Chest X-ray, AP view. Patient: 53 years old, sex M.
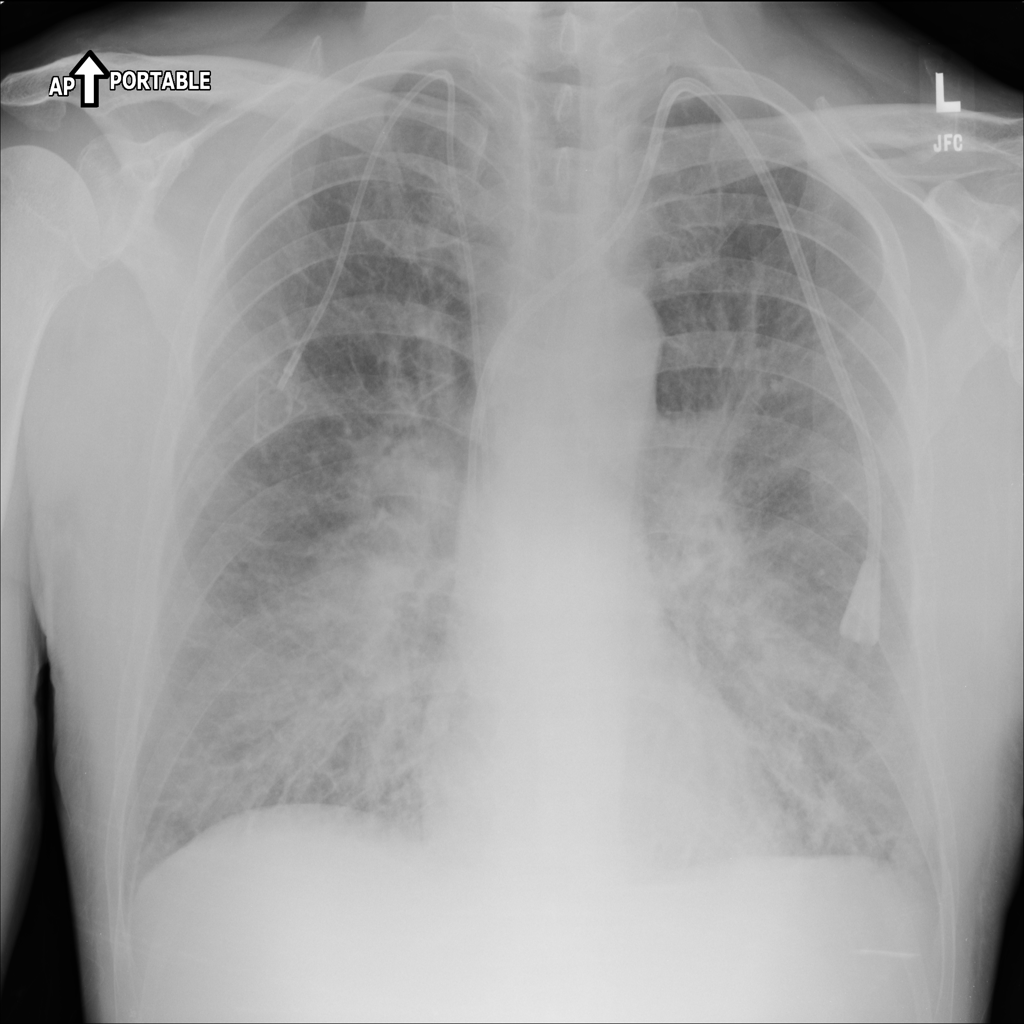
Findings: Edema, Infiltration